Question: The Numpy community provides 32bit binaries installer <URL>

but no 64bit binaries installer.
---
If they were , it would be coherent, and I would understand it as a deliberate choice meaning
But this is not true, as 32bit binaries installers are provided.
<URL>
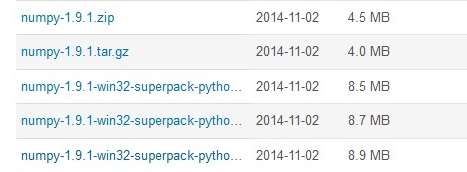
Answer: According to <URL> creator :
> There is no decent open-source (free) Fortran compiler for the Windows 64bit platform. As a consequence, it's to build on this platform using only free and open-source tools. That's why there is no official Windows 64bit binaries for this library .
The only ready-to-use installers available out there are the ones you have mentioned ,they use Intel Fortran compiler and these are clearly unofficial binaries.
refer to <URL> regarding this matter .
: If you are concerned about performance of the version , both testing and real world experience show that Intel compilers and usually provide the best performance even on systems.